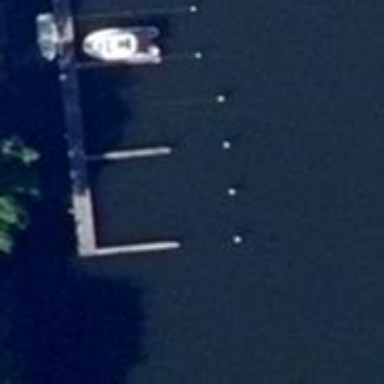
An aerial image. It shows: Man-made pier.